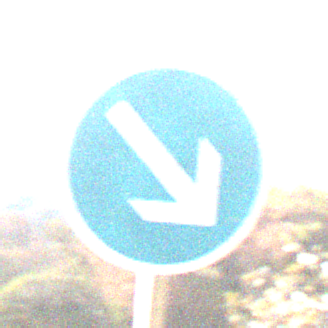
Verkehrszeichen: VorgeschriebeneVorbeifahrtRechts
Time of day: SunriseSunset
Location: Outdoor (Nature)
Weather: Clear
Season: NotSpecified
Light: Natural